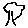
Label: tree